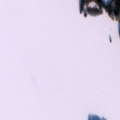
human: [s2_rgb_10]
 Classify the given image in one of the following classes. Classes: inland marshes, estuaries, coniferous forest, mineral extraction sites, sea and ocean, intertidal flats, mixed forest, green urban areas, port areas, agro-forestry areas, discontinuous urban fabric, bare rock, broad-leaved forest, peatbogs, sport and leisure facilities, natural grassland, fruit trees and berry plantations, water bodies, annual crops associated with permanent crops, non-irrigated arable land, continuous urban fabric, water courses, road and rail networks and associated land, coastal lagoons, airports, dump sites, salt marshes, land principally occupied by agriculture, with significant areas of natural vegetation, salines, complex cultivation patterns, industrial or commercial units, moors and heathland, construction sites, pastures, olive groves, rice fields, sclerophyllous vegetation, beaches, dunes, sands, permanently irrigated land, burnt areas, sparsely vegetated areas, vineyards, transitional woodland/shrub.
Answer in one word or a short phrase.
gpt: mixed forest, water bodies